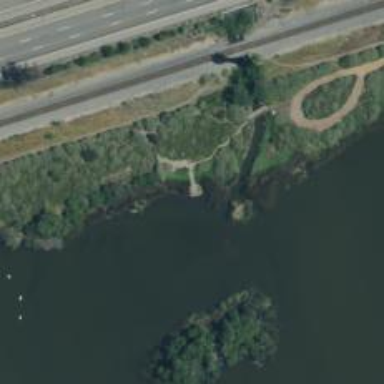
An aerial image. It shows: Path.